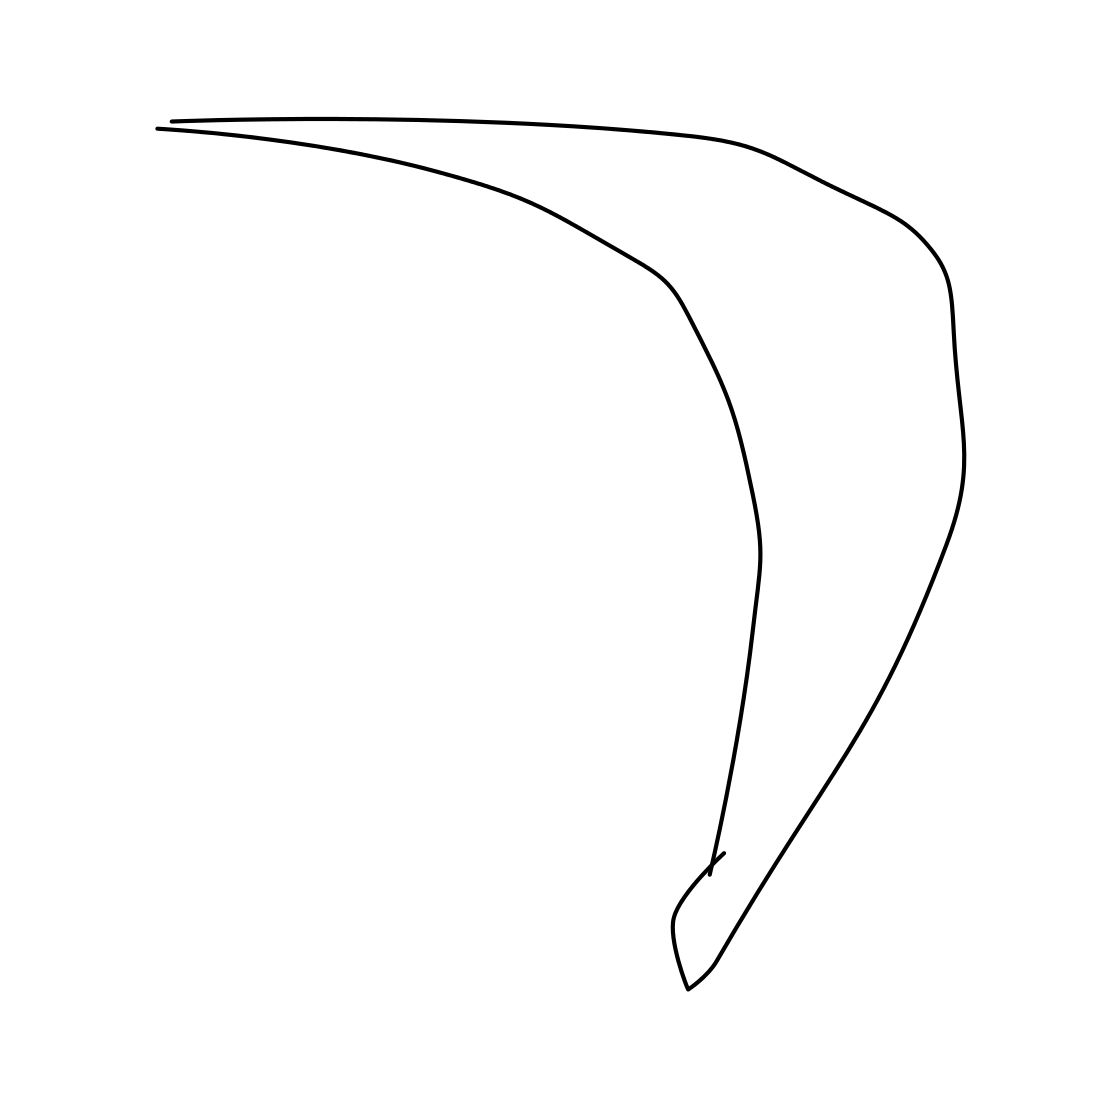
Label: boomerang